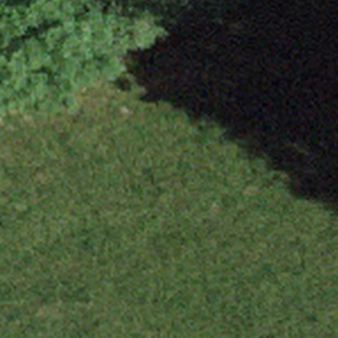
Label: other